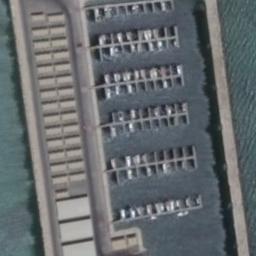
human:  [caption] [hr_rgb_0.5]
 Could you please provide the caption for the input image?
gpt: There are some yachts moored neatly on the sea side next to the harbor of the building, And there are still many empty spaces .

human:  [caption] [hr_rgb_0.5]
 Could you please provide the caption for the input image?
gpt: Many ships are in the harbor .

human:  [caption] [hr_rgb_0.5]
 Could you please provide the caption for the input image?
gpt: There are ships in the harbor, And there are ships moving .

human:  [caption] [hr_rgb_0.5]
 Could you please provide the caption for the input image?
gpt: The harbor has lots of neatly docked boats and some buildings are next to the harbor .

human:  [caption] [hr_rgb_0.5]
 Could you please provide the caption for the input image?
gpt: There are buildings neatly arranged at the harbor with some ships .